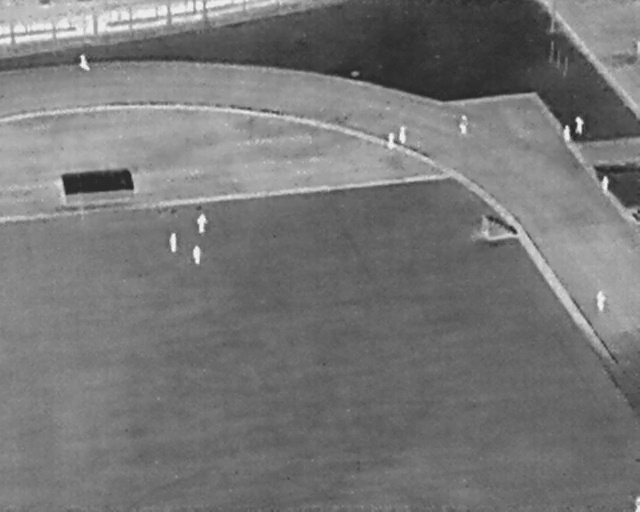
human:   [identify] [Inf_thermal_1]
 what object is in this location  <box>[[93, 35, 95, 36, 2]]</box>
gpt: <ref>1 small person at the right</ref>

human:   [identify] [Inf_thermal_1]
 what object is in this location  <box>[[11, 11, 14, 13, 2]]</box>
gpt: <ref>1 medium person at the top left</ref>

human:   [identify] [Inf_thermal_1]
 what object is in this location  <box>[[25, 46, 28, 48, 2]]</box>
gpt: <ref>1 medium person at the left</ref>